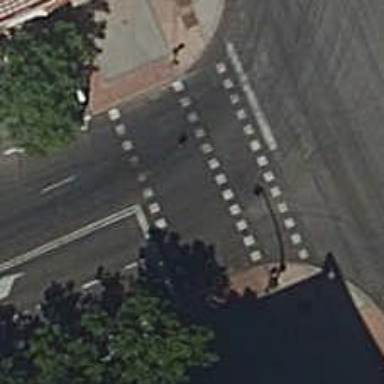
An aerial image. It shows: Crossing with traffic signals.